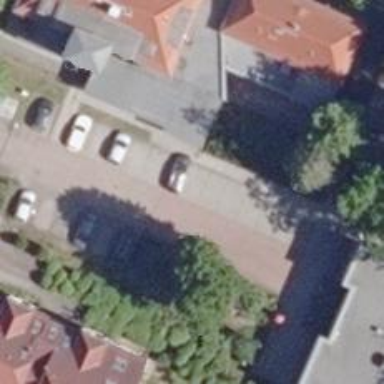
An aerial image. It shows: Parking space designated for customers.